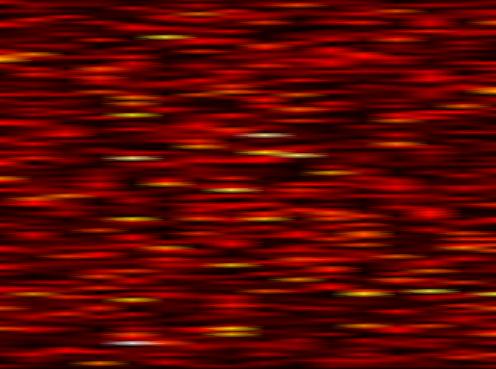
Label: FOFDM